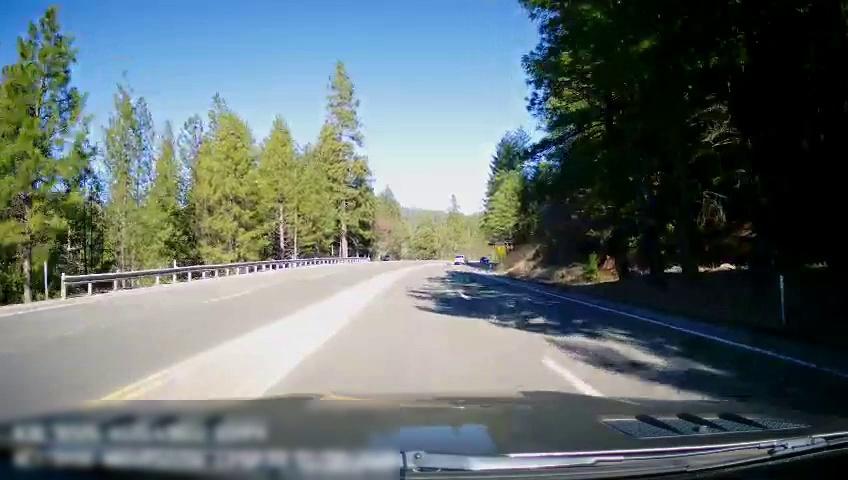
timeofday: Day
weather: Sunny
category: Drivable Space
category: Vehicles | Car
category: Vehicles | SUV
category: Lanes | Current Lane
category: Lanes | Current Lane
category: Lanes | Alternate Lane
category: Lanes | Opposite Lane
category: Lanes | Opposite Lane
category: Lanes | Opposite Lane
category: Lanes | Opposite Lane
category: Traffic | Signs